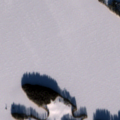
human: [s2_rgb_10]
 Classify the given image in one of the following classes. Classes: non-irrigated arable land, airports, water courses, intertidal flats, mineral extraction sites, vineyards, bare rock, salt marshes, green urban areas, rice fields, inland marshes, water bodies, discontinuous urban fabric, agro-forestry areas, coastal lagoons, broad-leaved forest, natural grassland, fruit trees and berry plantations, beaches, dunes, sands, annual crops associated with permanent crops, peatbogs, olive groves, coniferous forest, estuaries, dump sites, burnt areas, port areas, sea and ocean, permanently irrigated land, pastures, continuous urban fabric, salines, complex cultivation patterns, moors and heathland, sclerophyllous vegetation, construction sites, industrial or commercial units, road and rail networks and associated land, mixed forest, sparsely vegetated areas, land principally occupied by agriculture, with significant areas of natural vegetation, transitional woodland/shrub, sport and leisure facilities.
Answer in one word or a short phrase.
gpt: non-irrigated arable land, land principally occupied by agriculture, with significant areas of natural vegetation, coniferous forest, water bodies